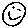
Label: smiley face